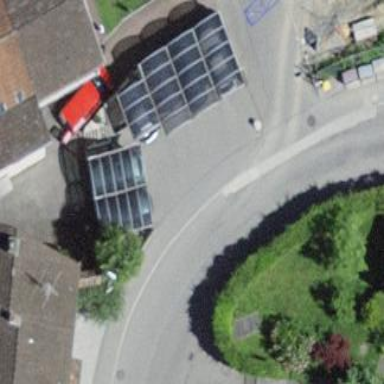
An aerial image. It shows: Carport building.